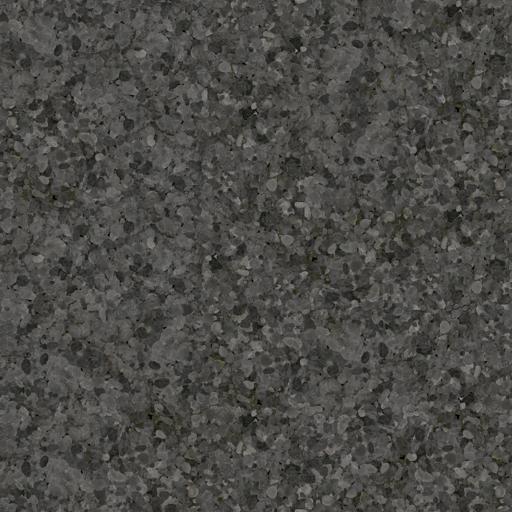
Tags: black dark dirt dirty gravel grey ground pebbles stone